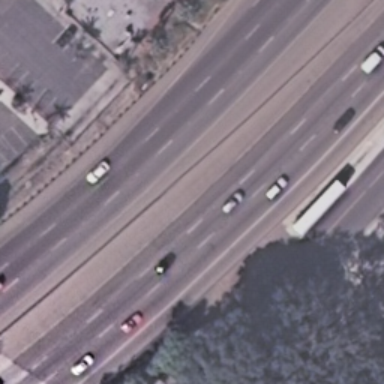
There are two curved freeways with some plants beside them .